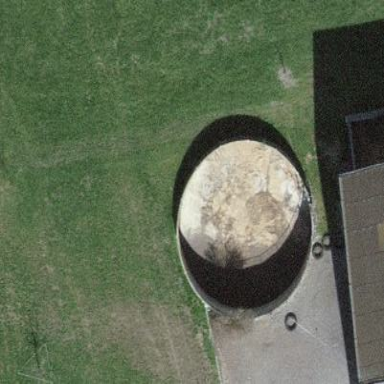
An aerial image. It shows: Storage tank that is man-made.